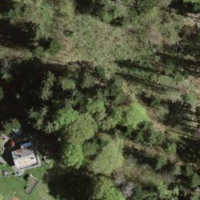
EUNIS habitat code: 43
Species observed at this site:
Plantago major